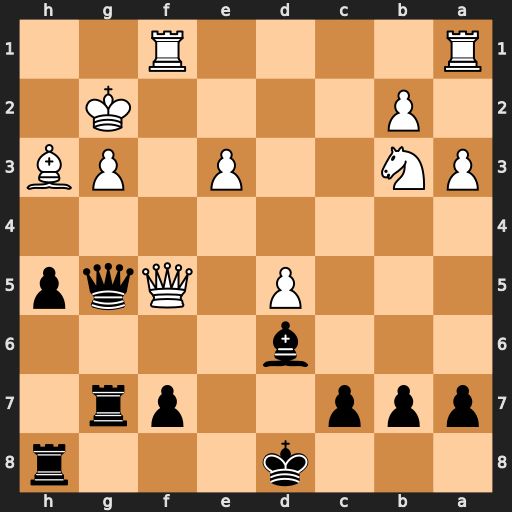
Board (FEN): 3k3r/ppp2pr1/3b4/3P1Qqp/8/PN2P1PB/1P4K1/R4R2
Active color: b
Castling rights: -
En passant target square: -
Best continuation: Qxg3+ Kh1 Qh2#